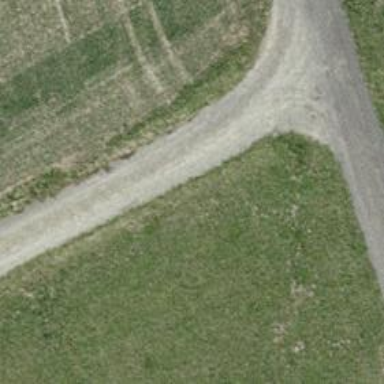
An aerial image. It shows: Track with grade3 tracktype.